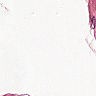
Metastatic tissue present: no